Question: I am not sure about what is going on here. I use this button event to export data from datagridview to excel and the data get exported, file saved, etc.., so it looks like is working fine to me.
'''
private void button2_Click(object sender, EventArgs e)
{
Microsoft.Office.Interop.Excel._Application app = new Microsoft.Office.Interop.Excel.Application();
Microsoft.Office.Interop.Excel._Workbook workbook = app.Workbooks.Add(Type.Missing);
Microsoft.Office.Interop.Excel._Worksheet worksheet = null;
app.Visible = true;
try
{
worksheet = (Microsoft.Office.Interop.Excel.Worksheet)workbook.Sheets["Sheet1"];
worksheet = (Microsoft.Office.Interop.Excel.Worksheet)workbook.ActiveSheet;
worksheet.Name = "Gioietta Environment Data";
for (int i = 1; i < dataGridView1.Columns.Count + 1; i++)
{
worksheet.Cells[1, i] = dataGridView1.Columns[i - 1].HeaderText;
}
for (int i = 0; i < dataGridView1.Rows.Count - 1; i++)
{
for (int j = 0; j < dataGridView1.Columns.Count; j++)
{
worksheet.Cells[i + 2, j + 1] = dataGridView1.Rows[i].Cells[j].Value.ToString();
}
}
string fileName = String.Empty;
SaveFileDialog saveFileDialog1 = new SaveFileDialog();
saveFileDialog1.Filter = "Excel files |*.xls|All files (*.*)|*.*";
saveFileDialog1.FilterIndex = 2;
saveFileDialog1.RestoreDirectory = true;
if (saveFileDialog1.ShowDialog() == DialogResult.OK)
{
fileName = saveFileDialog1.FileName;
workbook.SaveAs(fileName, Type.Missing, Type.Missing, Type.Missing, Type.Missing, Type.Missing, Microsoft.Office.Interop.Excel.XlSaveAsAccessMode.xlExclusive, Type.Missing, Type.Missing, Type.Missing, Type.Missing, Type.Missing);
}
else
return;
}
catch (System.Exception ex)
{
}
finally
{
app.Quit();
workbook = null;
app = null;
}
}
'''
The problem I am experiencing is on that the excel side. Basically even formatting the exported values as numbers, I cannot use them. I cannot even sum them up! If I re-type the value in the same cell manually than it become usable. Has this something to to with the exporting process?
This is how I load the data to the datagridview:
'''
var time = DateTime.Now.ToString("HH:mm:ss");
dataGridView1.Rows.Add(new string[] { time, textBox1.Text, textBox2.Text });
'''

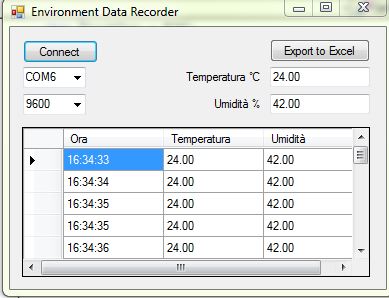
Answer: The problem comes from this line and how DataGridView is populated:
'''
worksheet.Cells[i 2, j 1] = dataGridView1.Rows[i].Cells[j].Value.ToString();
'''
Data are exported as 'string' whatever the type due to '.ToString()' and they are string anyway.
As 'DataGridViewCell.Value' contains a 'string', so you have to cast the dgvCell.Value to a value before exporting. For example:
'''
if (j == 1 || j == 2)
{
worksheet.Cells(i 2, j 1) = Convert.ToDecimal(dataGridView1.Rows(i).Cells(j).Value)
}
else
{
worksheet.Cells[i 2, j 1] = dataGridView1.Rows[i].Cells[j].Value.ToString();
}
'''
If DataGridViewCell.Value contains a value (Decimal, Double, Integer, ...), Just remove '.toString()' and it should work as expected (Excel will set the appropriate type).
<URL>. These Q/A can help to achieve this:
- <URL>